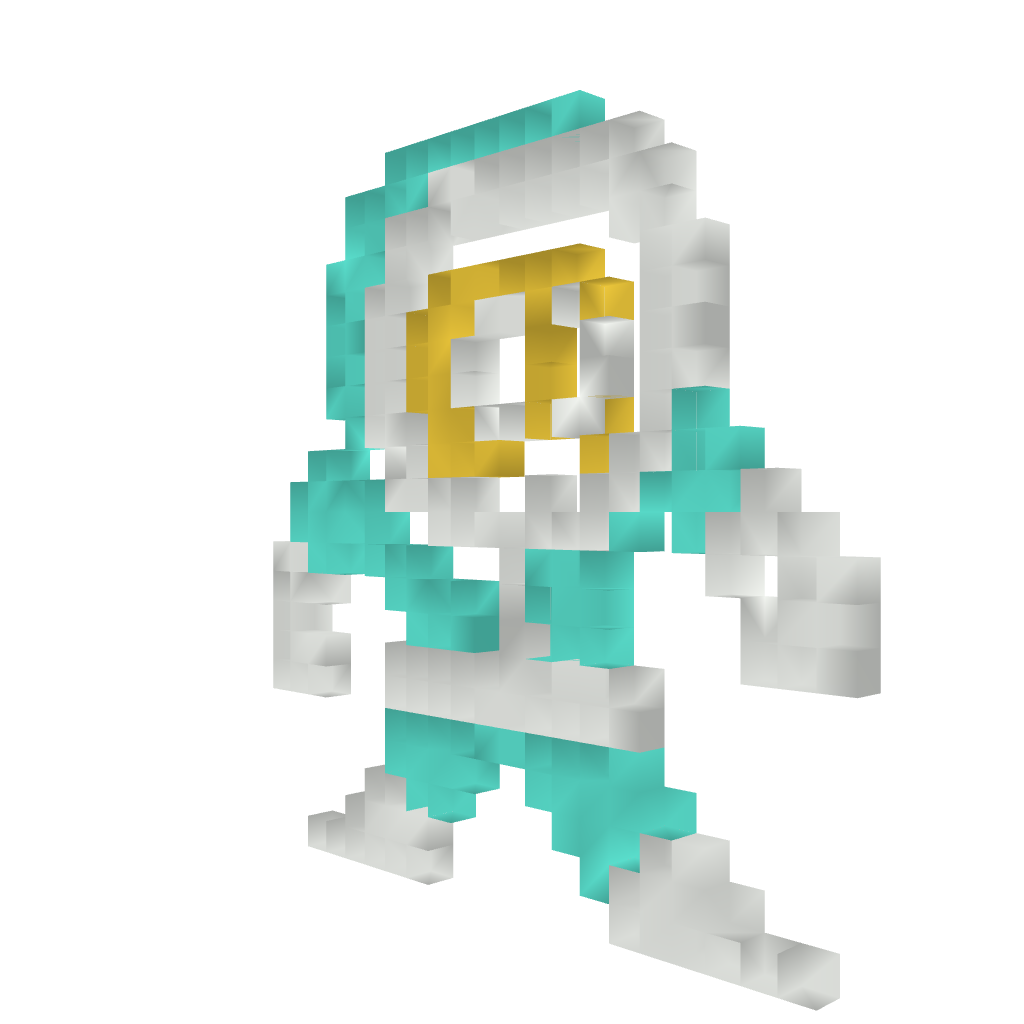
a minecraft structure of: Iceman (ErnieCIII)